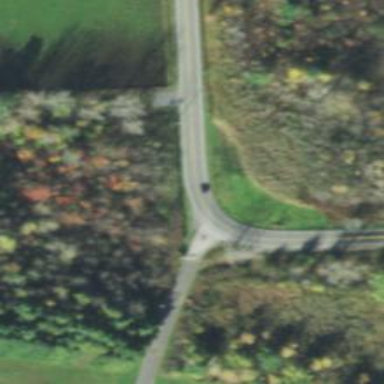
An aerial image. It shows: Unclassified road.